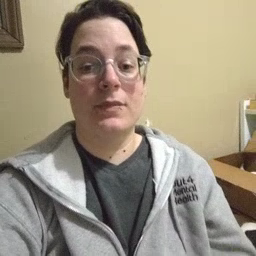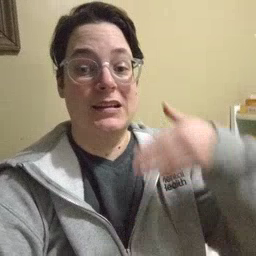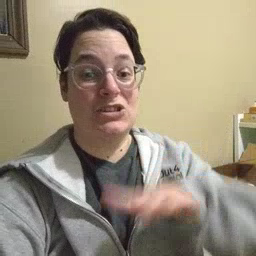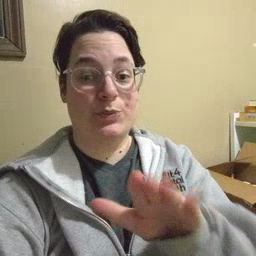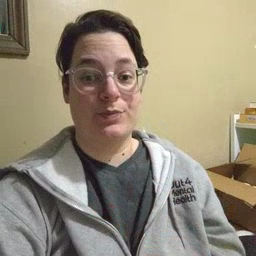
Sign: into